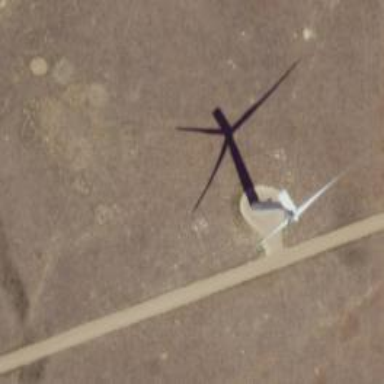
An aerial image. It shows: Wind generator using horizontal axis wind turbines.